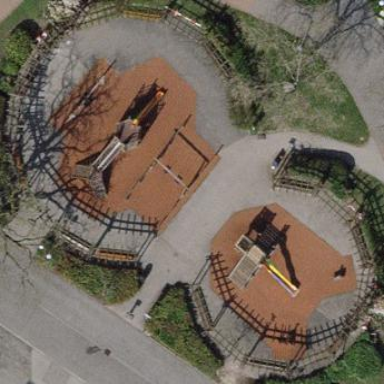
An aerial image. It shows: Playground area for leisure activities on the land.